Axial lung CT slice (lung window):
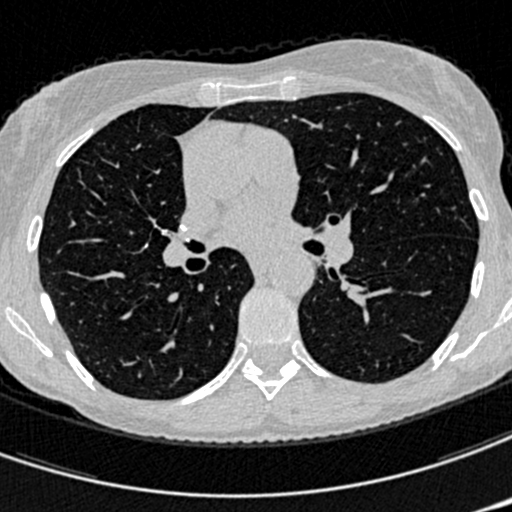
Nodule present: no